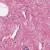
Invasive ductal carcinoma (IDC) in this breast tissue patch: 0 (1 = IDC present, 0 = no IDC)